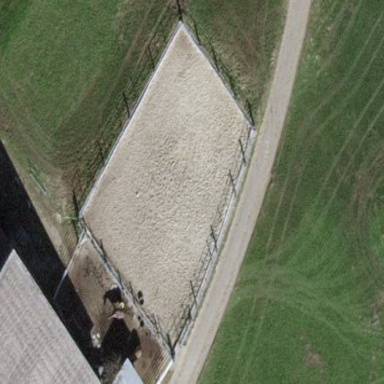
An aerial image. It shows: Equestrian pitch for leisure land activities.